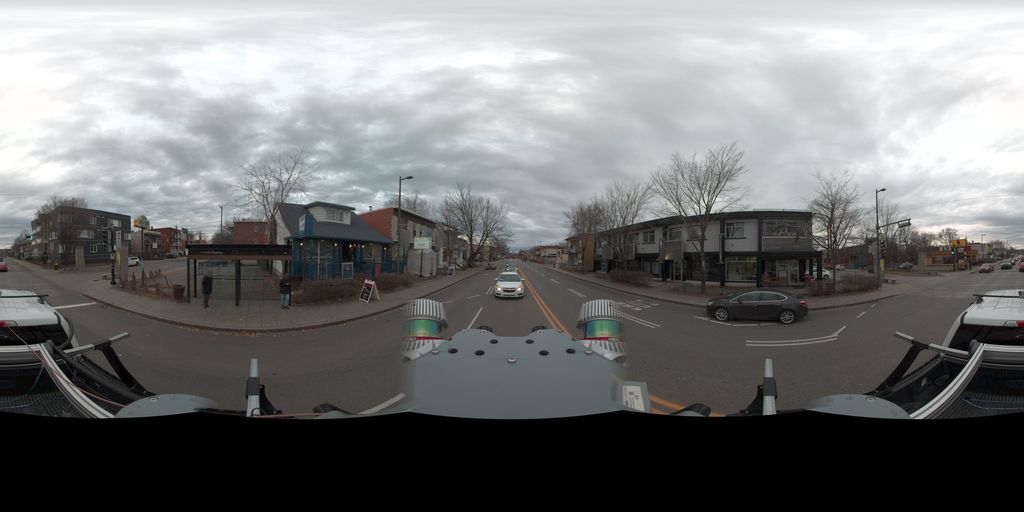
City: quebec_city